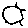
Label: sun